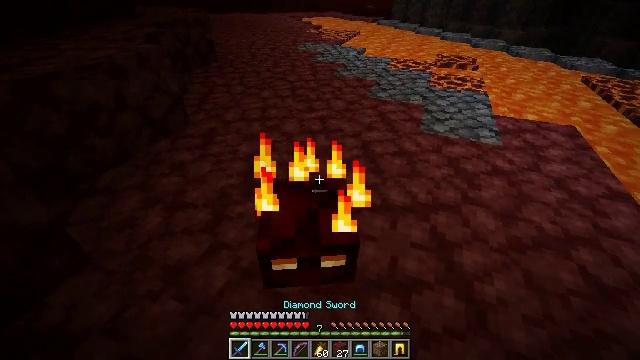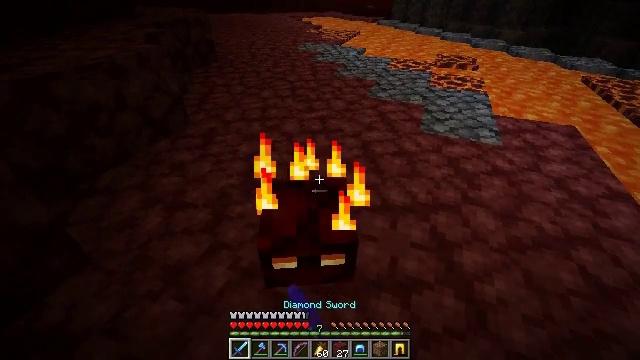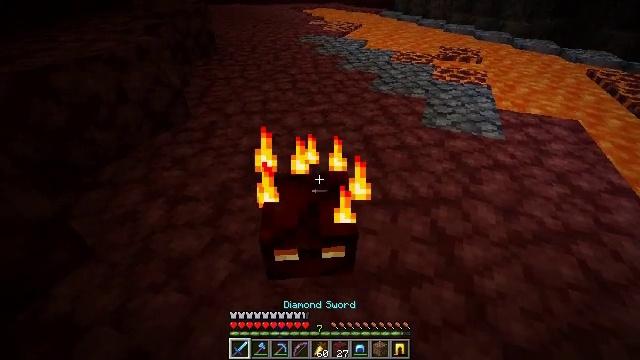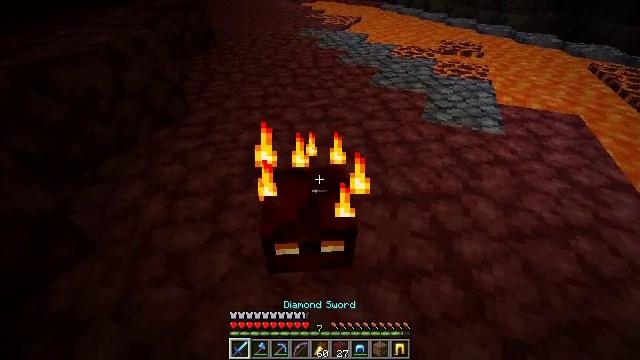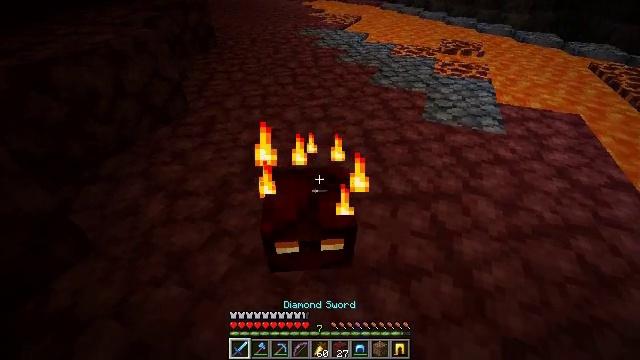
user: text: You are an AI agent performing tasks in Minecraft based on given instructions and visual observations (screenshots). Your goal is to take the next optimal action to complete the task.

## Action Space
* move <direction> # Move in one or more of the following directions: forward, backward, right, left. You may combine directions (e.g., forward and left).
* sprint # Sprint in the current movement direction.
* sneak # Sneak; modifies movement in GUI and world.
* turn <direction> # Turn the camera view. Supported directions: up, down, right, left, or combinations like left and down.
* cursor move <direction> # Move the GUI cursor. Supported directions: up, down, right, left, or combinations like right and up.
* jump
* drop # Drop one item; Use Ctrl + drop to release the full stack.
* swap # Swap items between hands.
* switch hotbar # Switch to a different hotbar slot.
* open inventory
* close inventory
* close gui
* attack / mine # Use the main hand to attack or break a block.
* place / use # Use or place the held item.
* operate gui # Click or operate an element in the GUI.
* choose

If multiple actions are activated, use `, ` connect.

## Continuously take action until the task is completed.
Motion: motion action
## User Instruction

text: Combat the magma cube.
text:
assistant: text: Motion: attack / mine
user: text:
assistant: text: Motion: turn down, attack / mine
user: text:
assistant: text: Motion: turn down
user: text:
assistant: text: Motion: no_op
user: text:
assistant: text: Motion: no_op